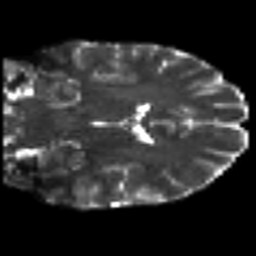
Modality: T2w
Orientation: coronal
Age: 36
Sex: female
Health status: healthy
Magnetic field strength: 3 T
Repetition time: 8.4 s
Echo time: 0.0926 s